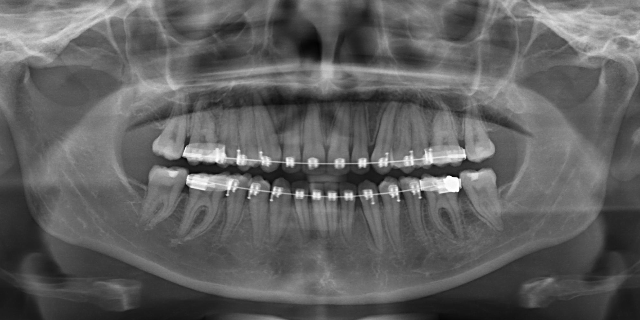
adult